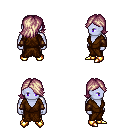
a pixel art fantasy rpg character, male body template, dark elf, purple skin, brown robe, gold greaves, white blonde swoop hairstyle, cloth bracers, gold boots, four views (front, back, left, right), 2x2 character sprite sheet, small pixel art, hard edges, no anti-aliasing